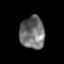
Tissue: skin
Cell type: Epithelial cells
Senescence score: 0.2305
Nuclear area (px): 786
Mean DAPI intensity: 112.487